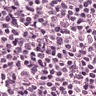
Metastatic tissue present: no